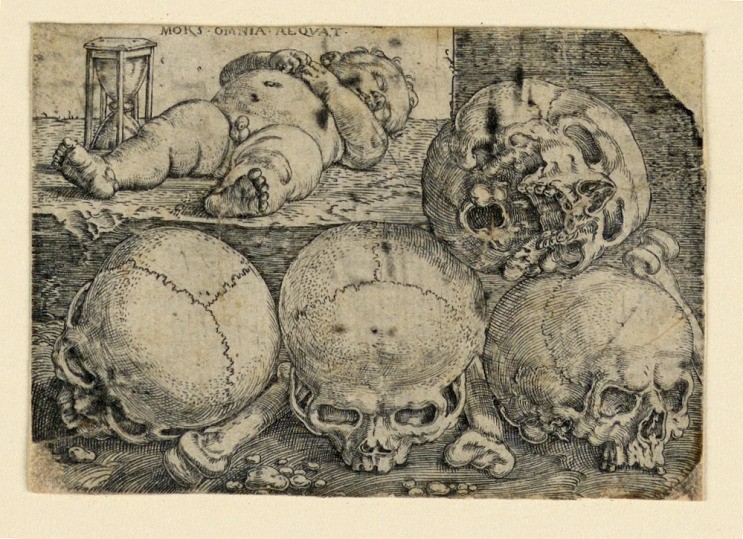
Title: Sleeping Child with Four Skulls
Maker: Barthel Beham, 1502 - 1540
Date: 1529
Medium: Engraving on laid paper
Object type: Print
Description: Horizontal rectangle. Four skulls are shown lying on the ground. In the upper left portion a child is shown sleeping, drawn foreshortened.